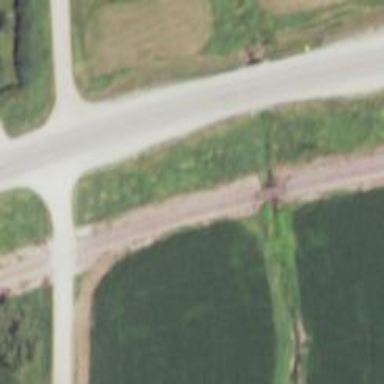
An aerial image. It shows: Railway track.